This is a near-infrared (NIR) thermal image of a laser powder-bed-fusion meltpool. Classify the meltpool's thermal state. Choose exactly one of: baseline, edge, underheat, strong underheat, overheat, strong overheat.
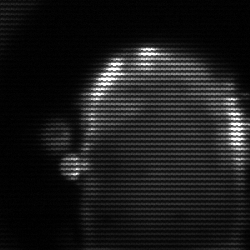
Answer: baseline